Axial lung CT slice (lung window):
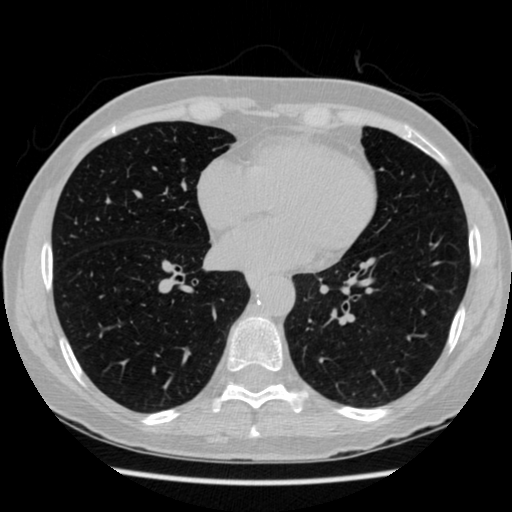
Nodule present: no